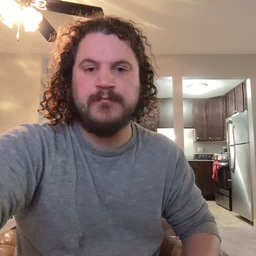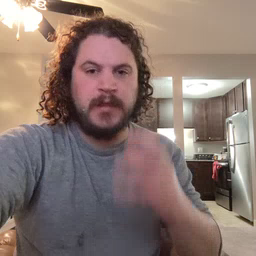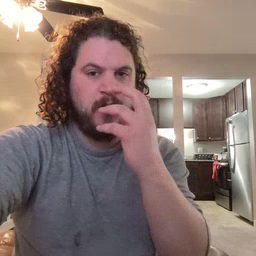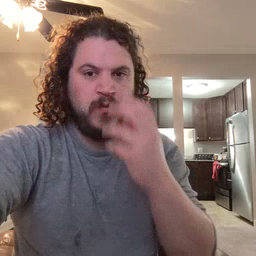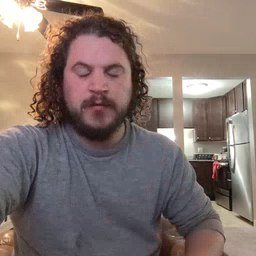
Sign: clown